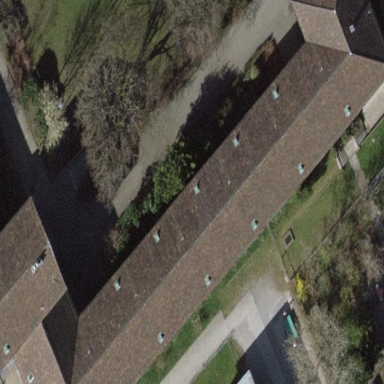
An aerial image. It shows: School building.